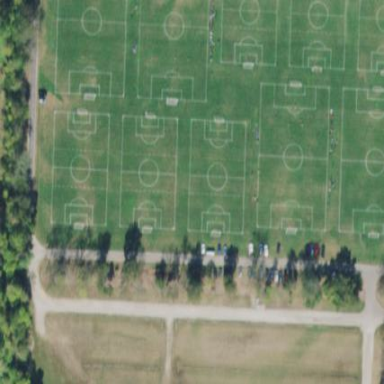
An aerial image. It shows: Soccer pitch for outdoor sports and leisure activities.